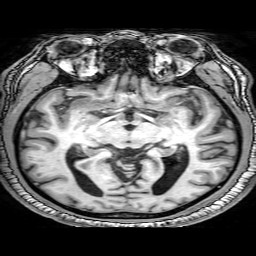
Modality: T1w
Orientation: coronal
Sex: male
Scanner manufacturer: philips
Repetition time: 0.008149 s
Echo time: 0.00373 s